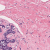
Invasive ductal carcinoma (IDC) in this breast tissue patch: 0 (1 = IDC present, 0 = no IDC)